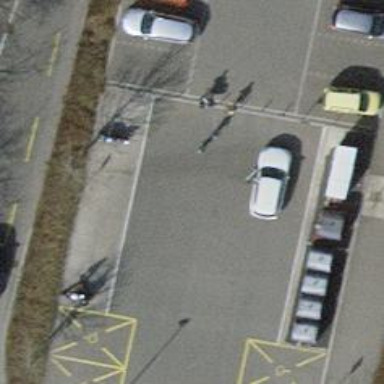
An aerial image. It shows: Bollard barrier.